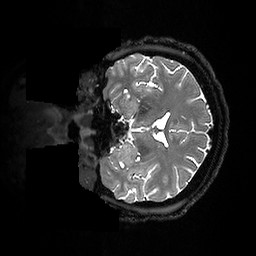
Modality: T2w
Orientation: coronal
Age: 54
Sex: female
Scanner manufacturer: ge
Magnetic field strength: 3 T
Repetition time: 3.202 s
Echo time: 0.0665 s